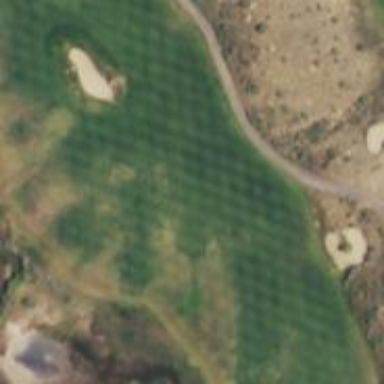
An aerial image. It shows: Golf hole.